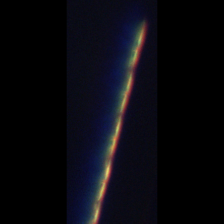
Taxon: Psuedo-nitzschia
Group: Diatoms